Aerial crown-view tile of a tropical tree (Barro Colorado Island, Panama), acquired 20250124:
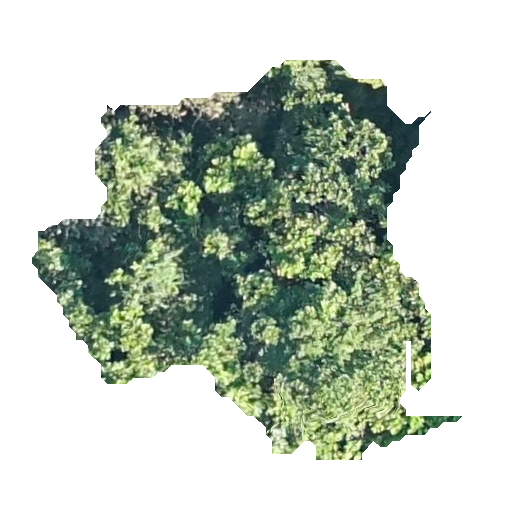
Species: Anacardium excelsum
GBIF accepted scientific name: Anacardium excelsum
Crown area: 157.937 m²